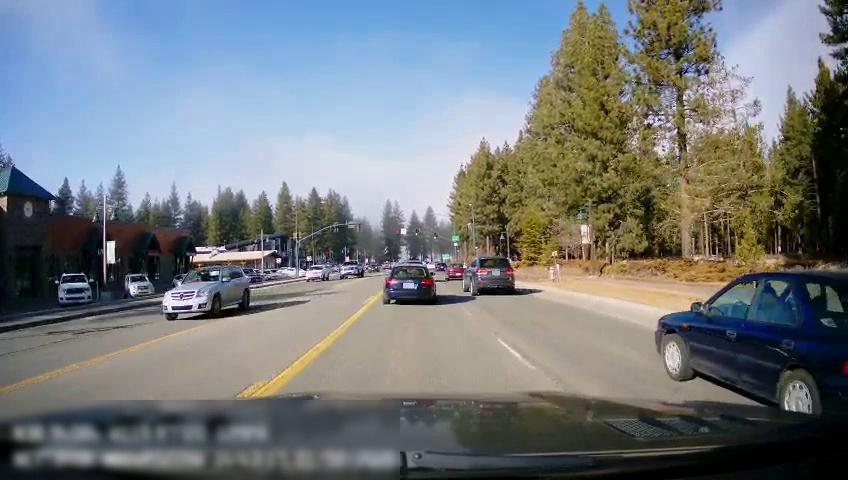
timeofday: Day
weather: Sunny
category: Drivable Space
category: Vehicles | SUV
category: Vehicles | SUV
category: Vehicles | Car
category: Vehicles | SUV
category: Vehicles | Car
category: Vehicles | Car
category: Vehicles | SUV
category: Vehicles | SUV
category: Vehicles | Truck
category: Vehicles | Car
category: Vehicles | Car
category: Vehicles | SUV
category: Vehicles | Car
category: Lanes | Opposite Lane
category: Lanes | Current Lane
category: Lanes | Current Lane
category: Lanes | Alternate Lane